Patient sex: F
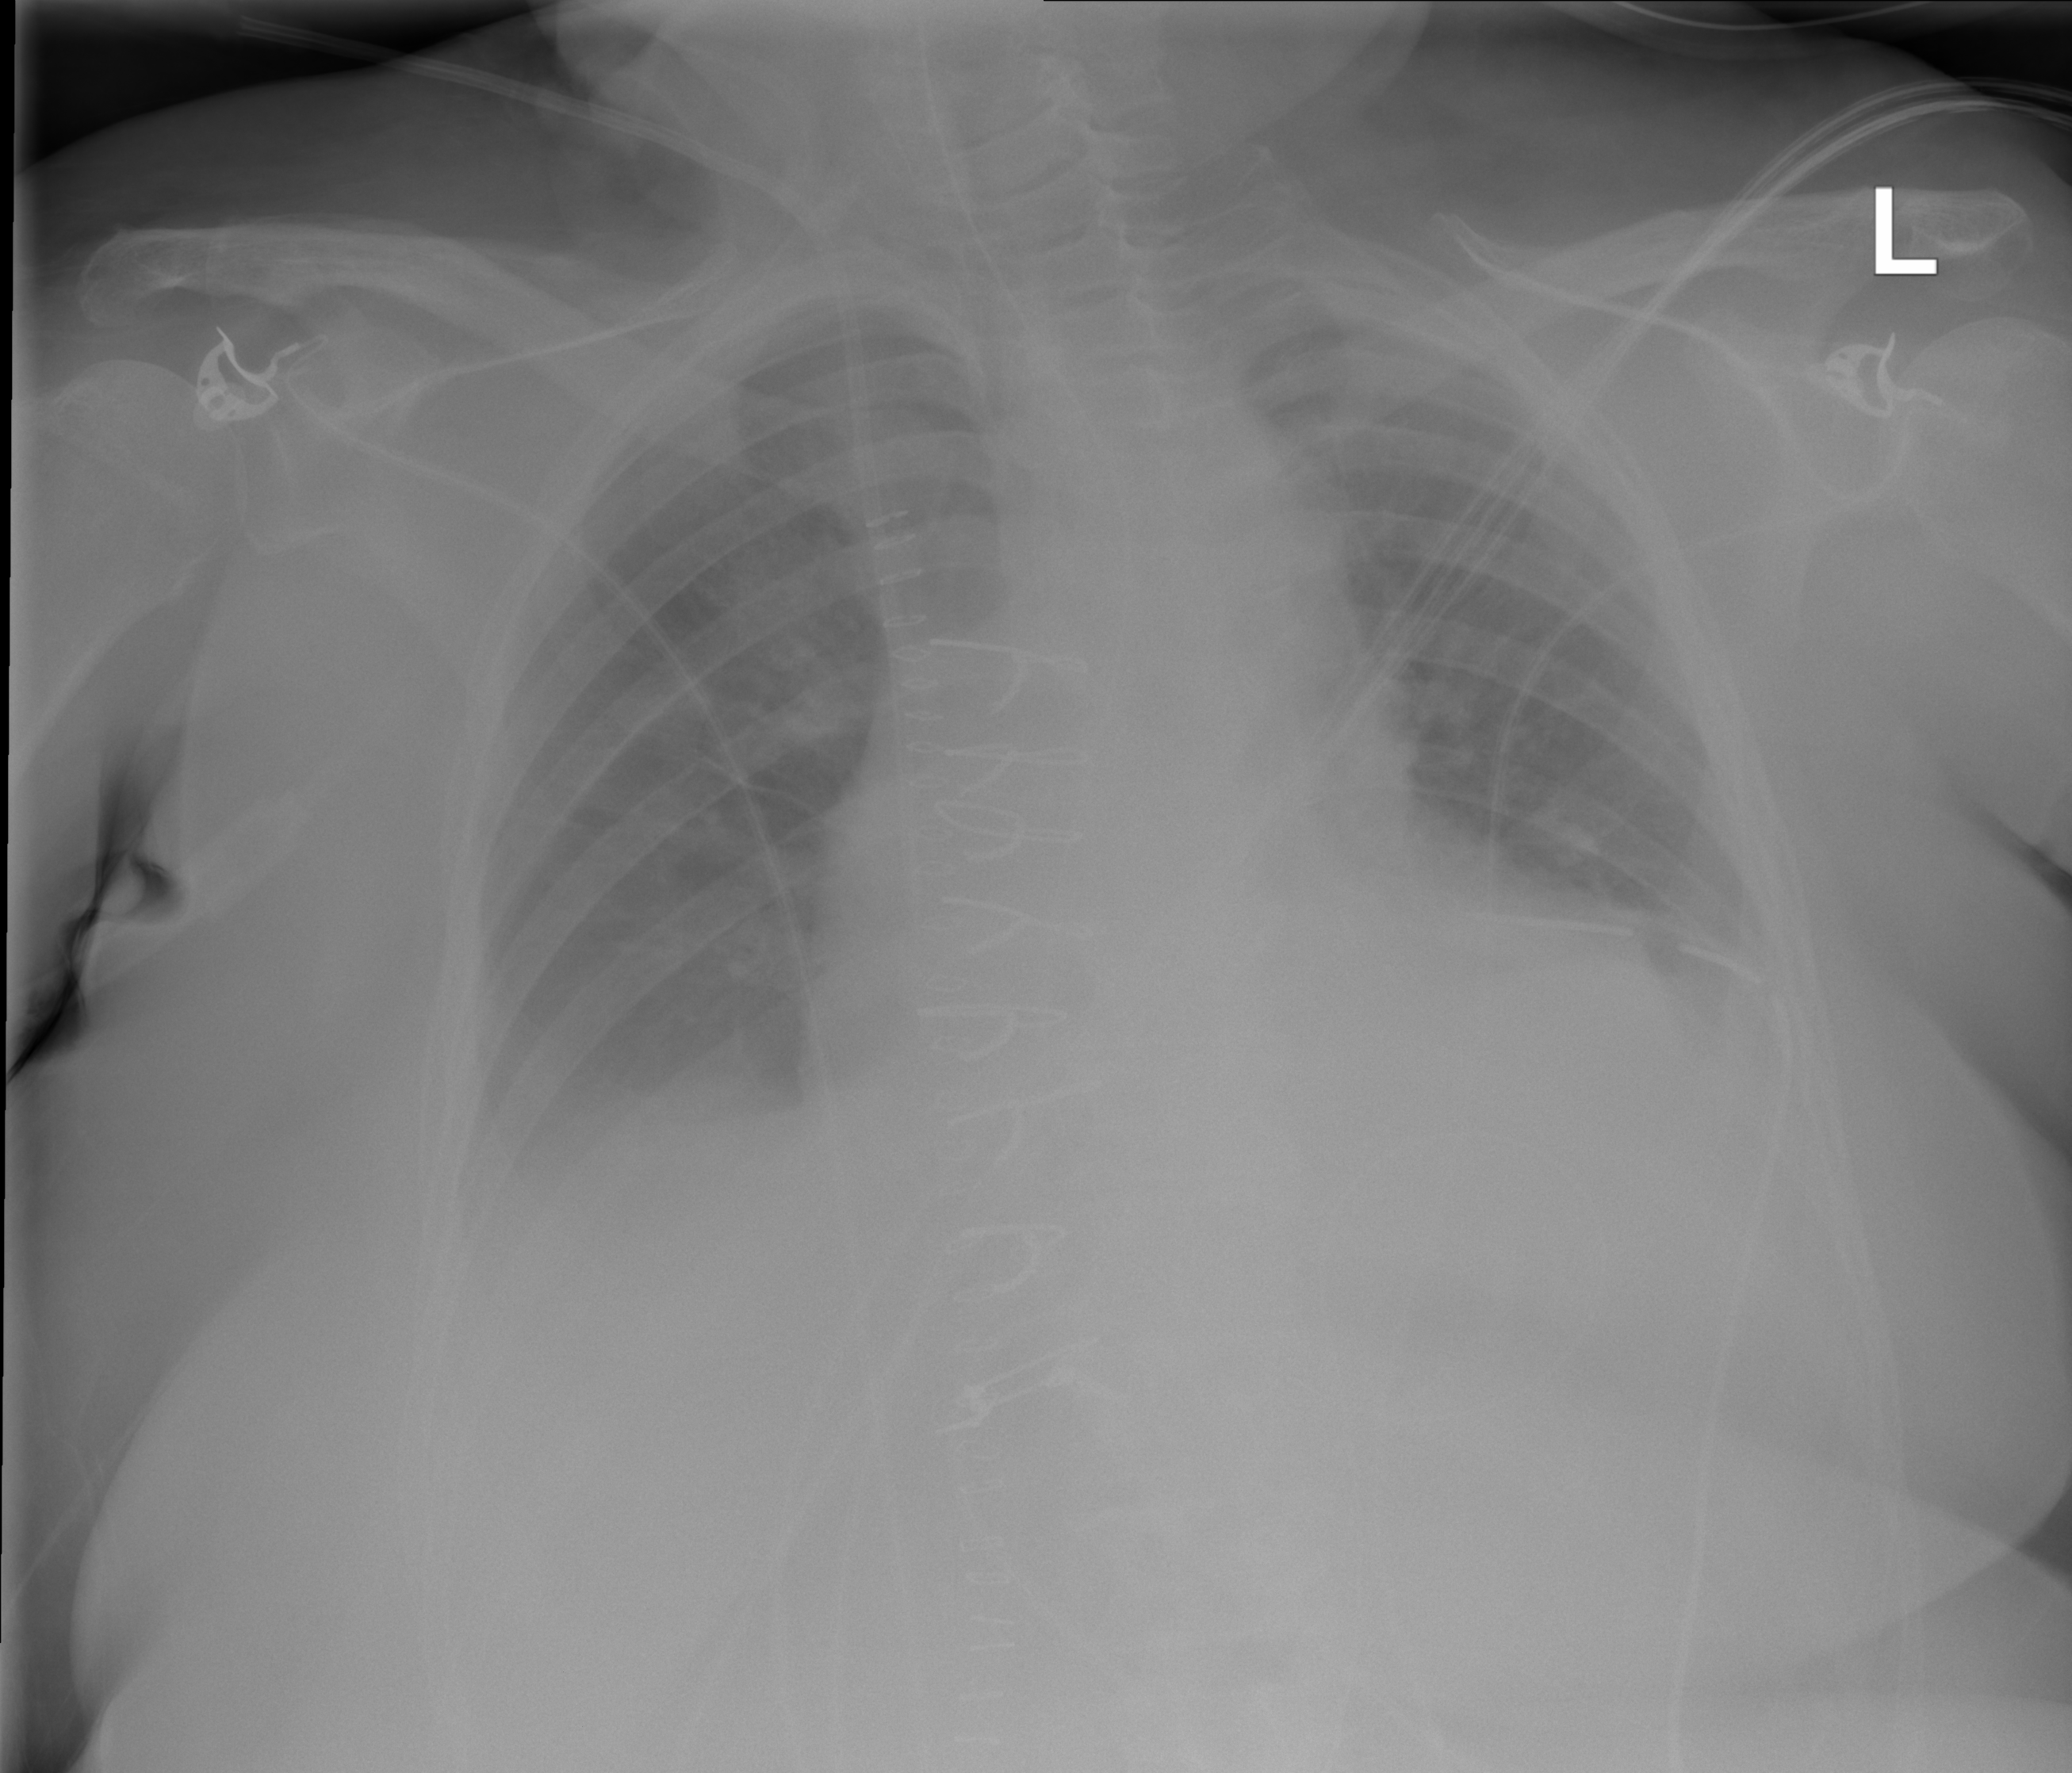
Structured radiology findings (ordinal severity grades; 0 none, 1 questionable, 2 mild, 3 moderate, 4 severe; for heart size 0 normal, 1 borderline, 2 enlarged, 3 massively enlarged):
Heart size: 0
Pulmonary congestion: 0
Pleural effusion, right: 2
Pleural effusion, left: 2
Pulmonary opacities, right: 0
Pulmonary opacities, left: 0
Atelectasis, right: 2
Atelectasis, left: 2